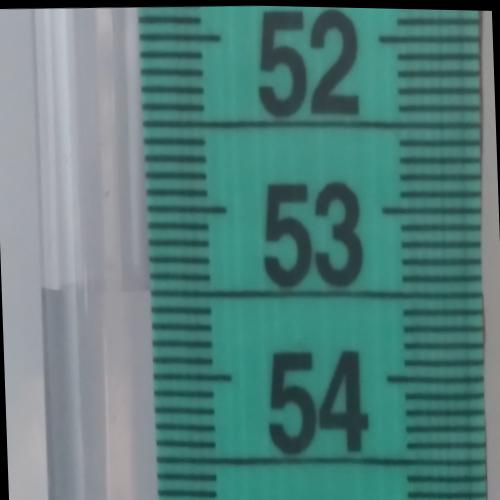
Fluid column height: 53.5 cm